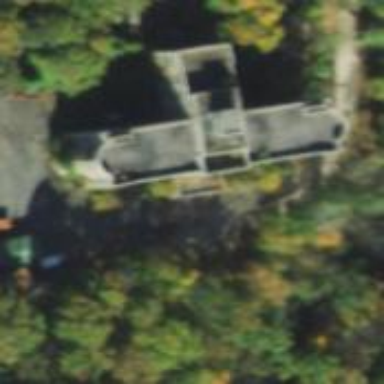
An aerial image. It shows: Historic building.